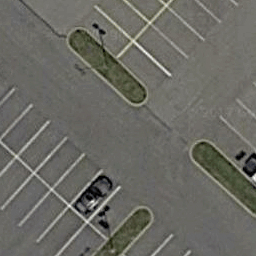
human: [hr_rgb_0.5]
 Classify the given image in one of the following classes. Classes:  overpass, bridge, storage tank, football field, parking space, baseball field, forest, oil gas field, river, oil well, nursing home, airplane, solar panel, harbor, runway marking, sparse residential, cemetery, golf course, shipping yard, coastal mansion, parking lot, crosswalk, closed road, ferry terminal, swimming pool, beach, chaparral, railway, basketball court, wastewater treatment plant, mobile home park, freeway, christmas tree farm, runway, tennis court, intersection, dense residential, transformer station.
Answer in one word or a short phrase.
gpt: parking space